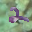
Label: 2